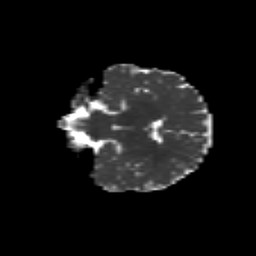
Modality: MD
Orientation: coronal
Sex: female
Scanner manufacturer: siemens
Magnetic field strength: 3 T
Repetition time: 5 s
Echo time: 0.071 s